Interaction volume radius: 5 \u00c5
Interaction volume height: 10 \u00c5
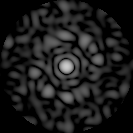
Disorder parameter: 0.7862